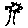
Label: tree